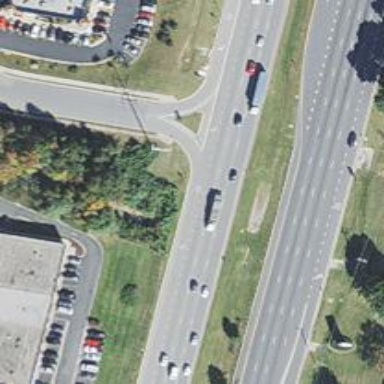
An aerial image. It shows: Trunk link highway.